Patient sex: F
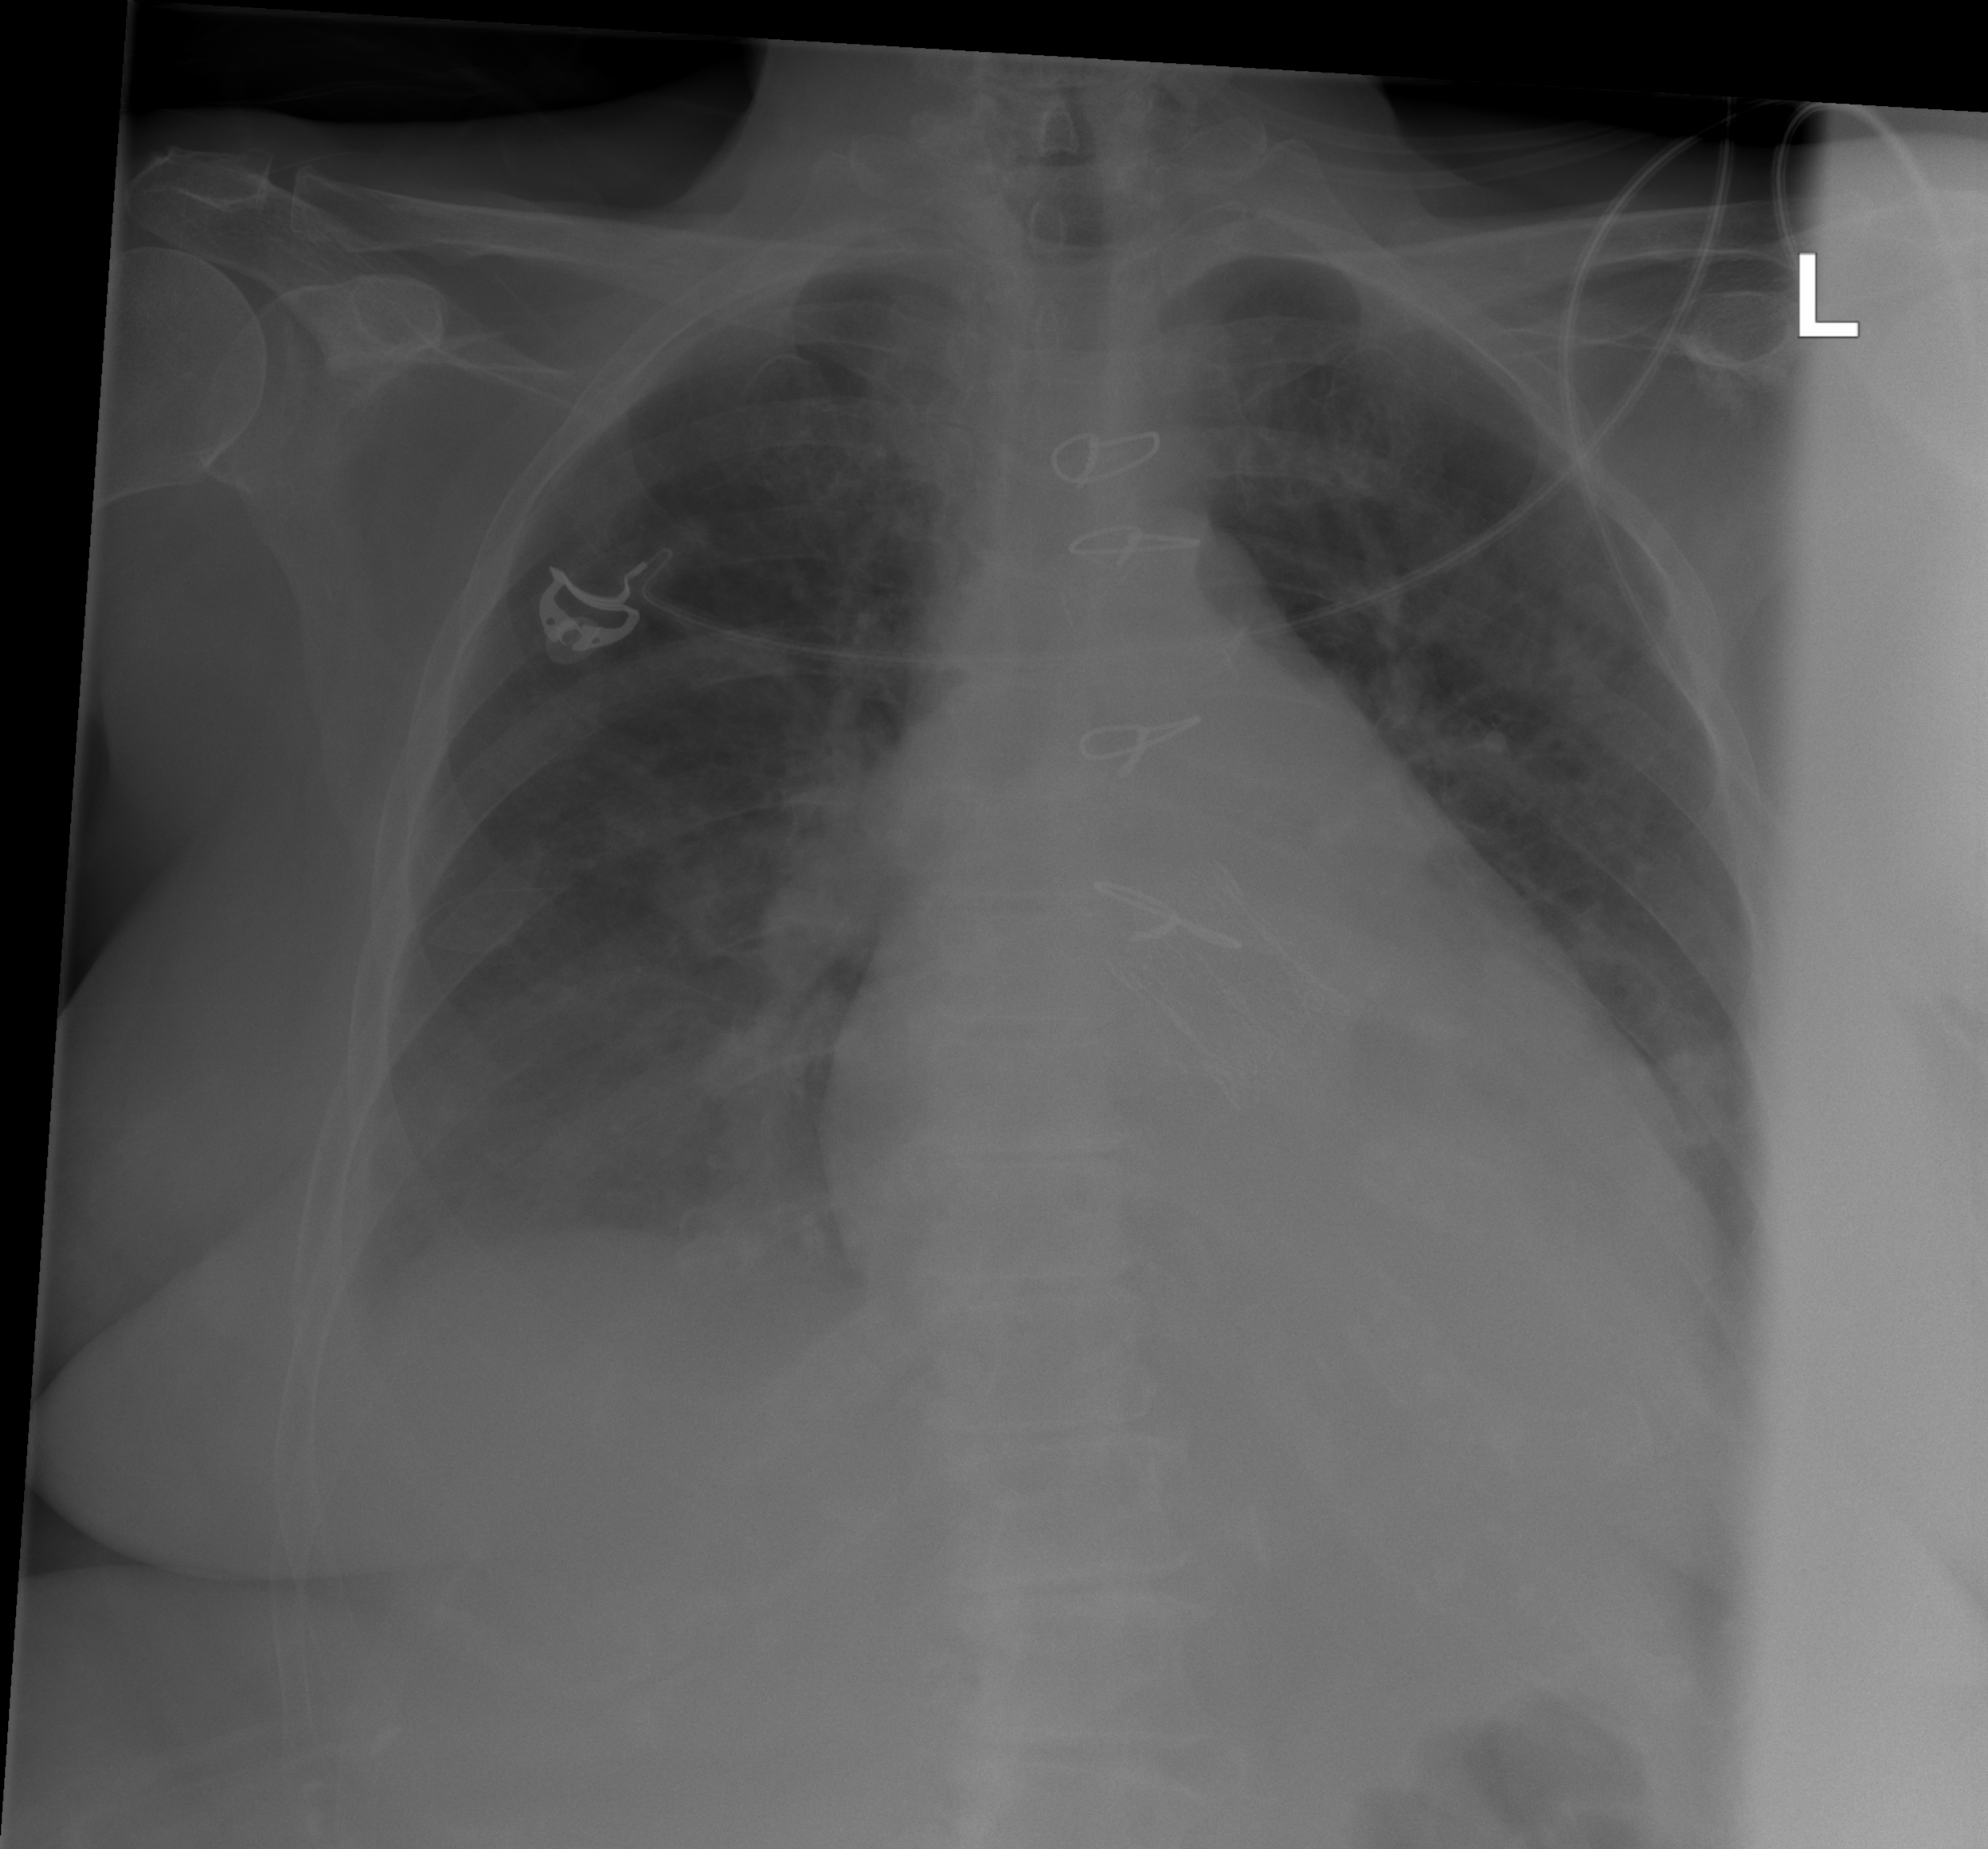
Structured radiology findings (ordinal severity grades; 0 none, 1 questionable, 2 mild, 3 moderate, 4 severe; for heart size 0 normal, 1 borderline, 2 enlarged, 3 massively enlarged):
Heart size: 2
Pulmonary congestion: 2
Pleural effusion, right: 1
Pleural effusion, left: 1
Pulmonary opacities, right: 2
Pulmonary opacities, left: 2
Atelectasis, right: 2
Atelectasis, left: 2